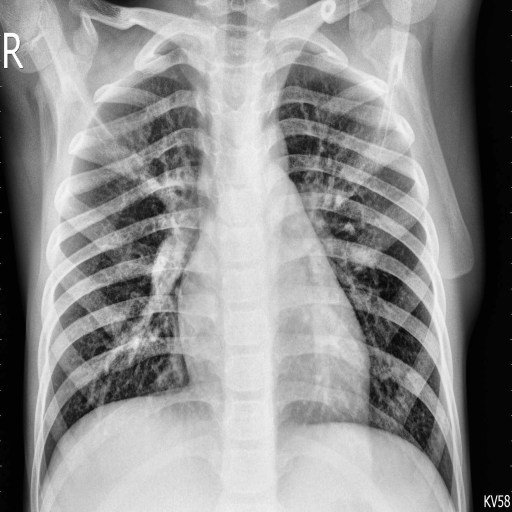
Finding: PNEUMONIA